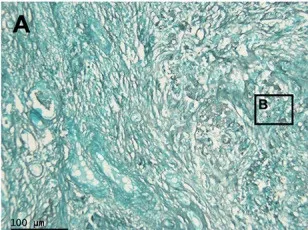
Pathology of the masses of the transplanted kidney, and gross photograph of the allograft nephrectomy specimen. Periodic acid-Schiff staining and Grocott methenamine silver staining of renal mass at 100 x ,at 1.
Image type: pathology (methenamine_silver)